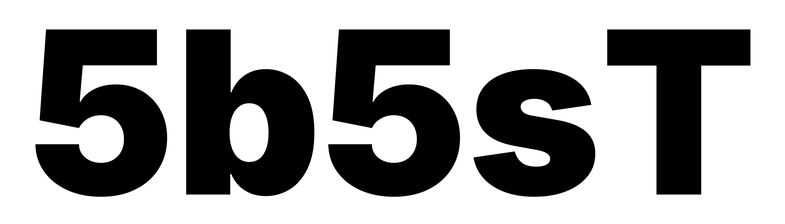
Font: Inter_Black